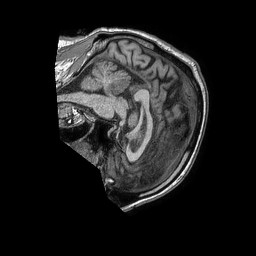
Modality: T1w
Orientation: sagittal
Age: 65
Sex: male
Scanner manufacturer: philips
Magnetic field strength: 1.5 T
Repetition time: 0.007556 s
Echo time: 0.003437 s